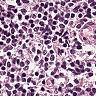
Metastatic tissue present: no